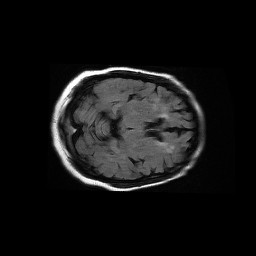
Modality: FLAIR
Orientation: axial
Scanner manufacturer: ge
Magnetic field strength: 1.5 T
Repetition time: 8.002 s
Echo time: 0.1252 s